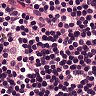
Metastatic tissue present: no